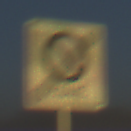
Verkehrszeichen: EndeEingeschraenktesHalteverbotZone
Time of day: SunriseSunset
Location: Outdoor (Nature)
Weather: Clear
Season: NotSpecified
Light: Natural